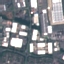
Land use / land cover: Industrial